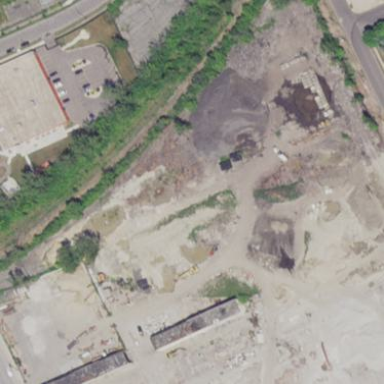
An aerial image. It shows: Brownfield site.